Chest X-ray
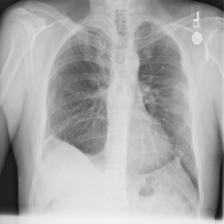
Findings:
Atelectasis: negative
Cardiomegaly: negative
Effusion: negative
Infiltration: negative
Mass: negative
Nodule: negative
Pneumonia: negative
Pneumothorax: negative
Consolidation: negative
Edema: negative
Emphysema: negative
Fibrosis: negative
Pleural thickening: negative
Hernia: negative